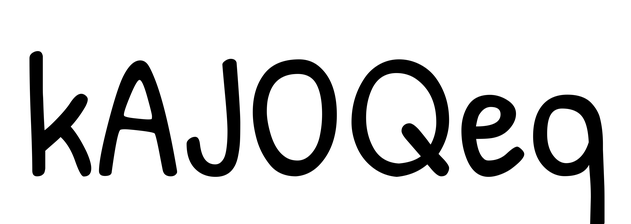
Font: PatrickHand-Regular